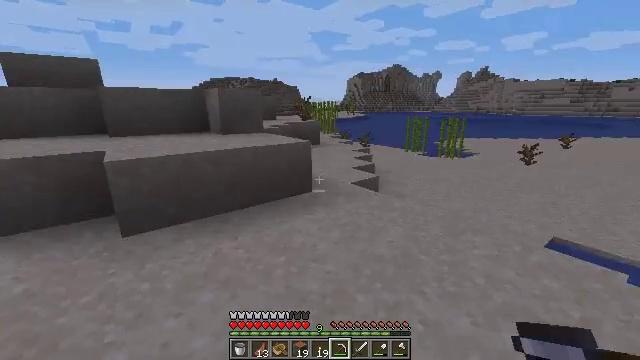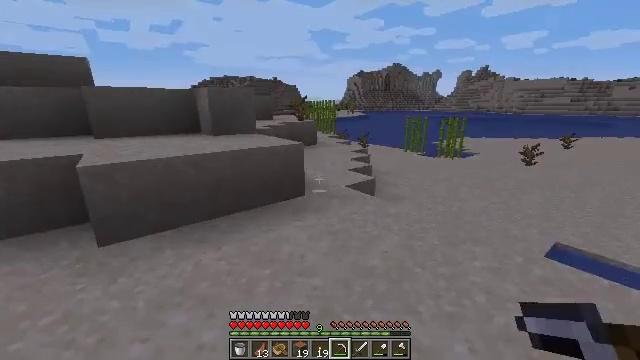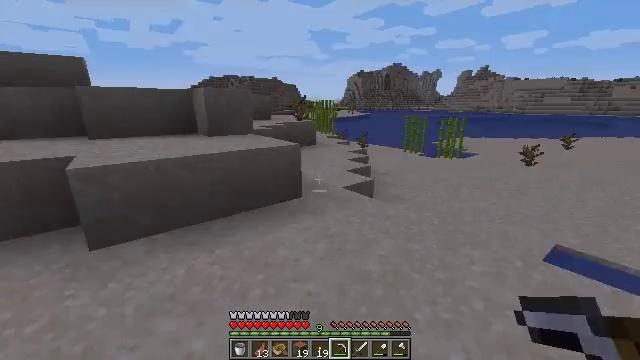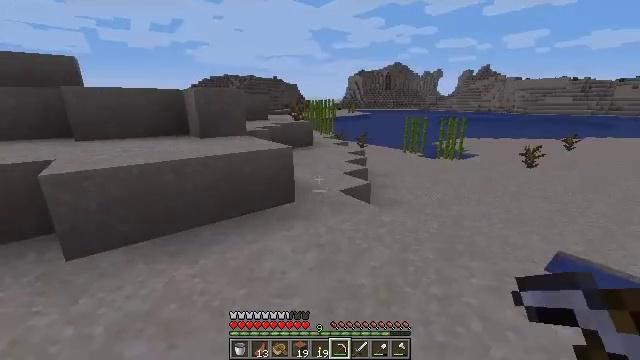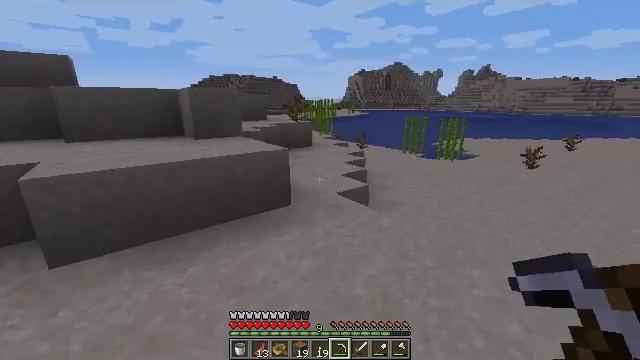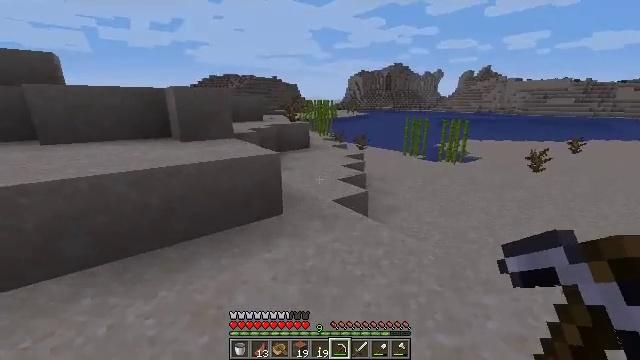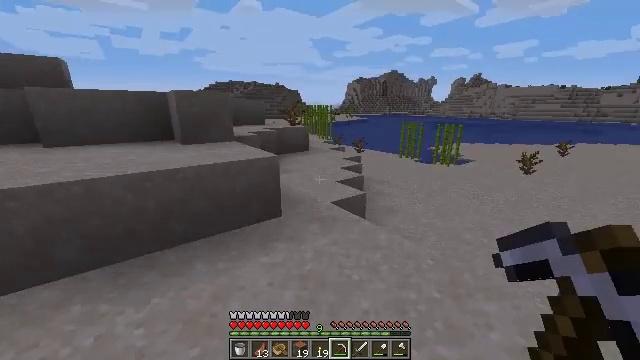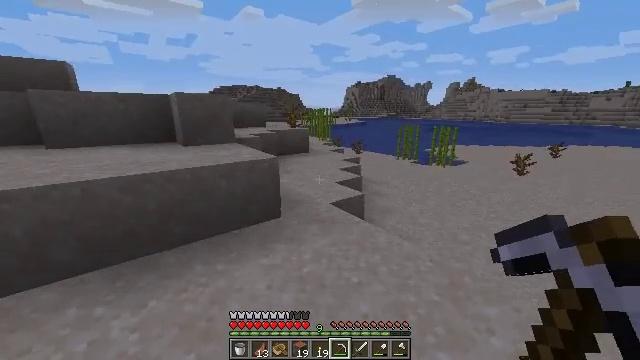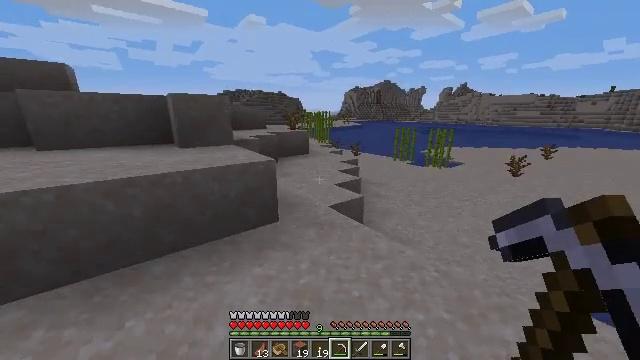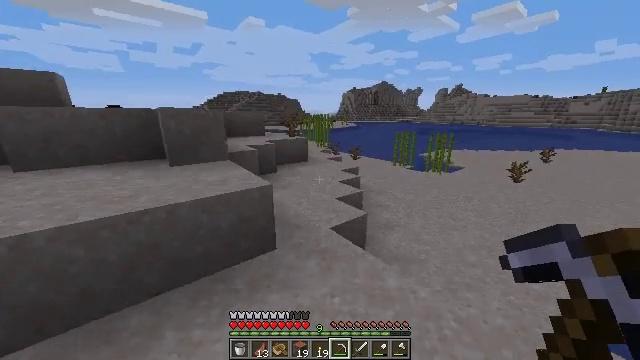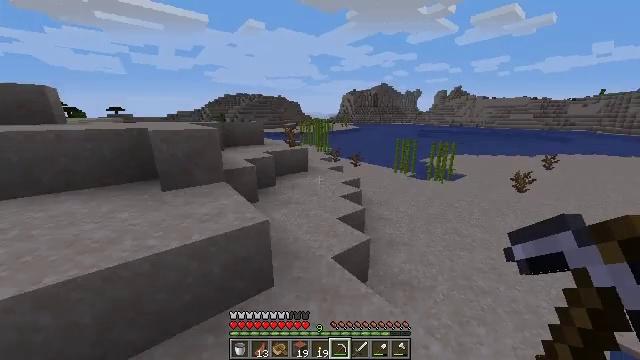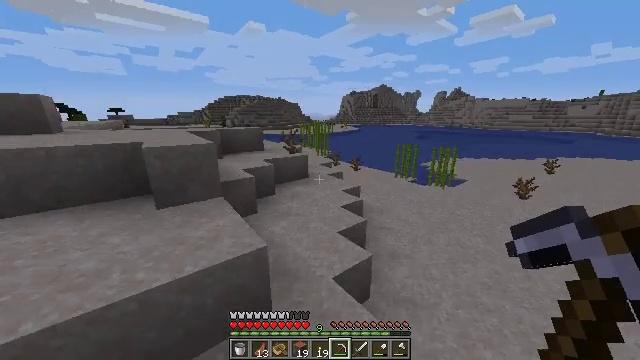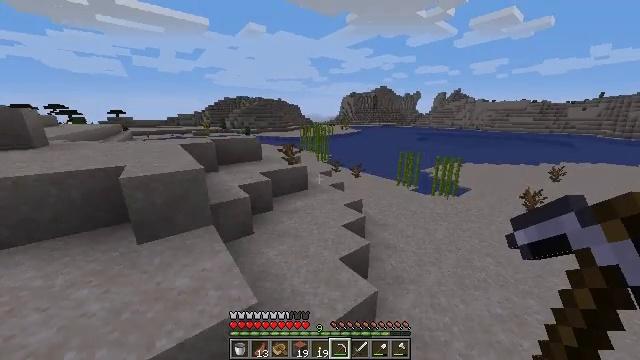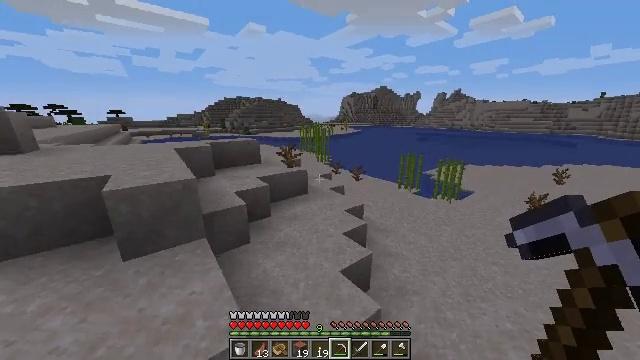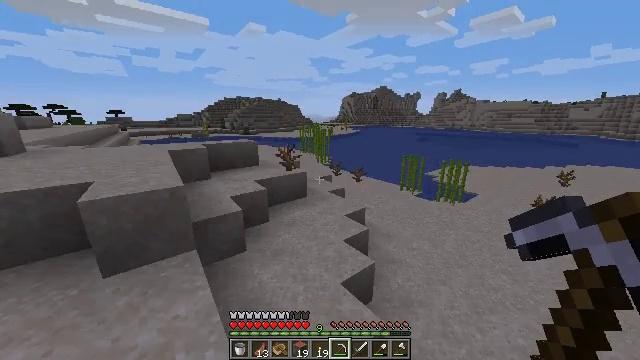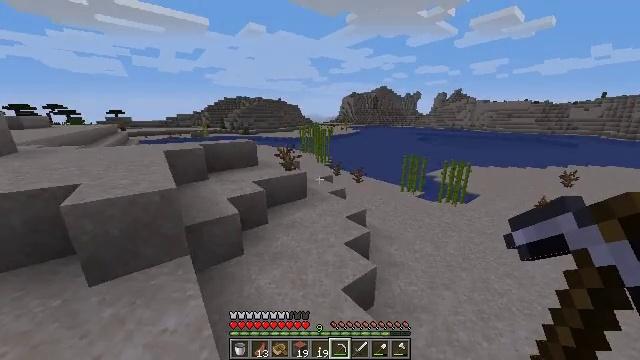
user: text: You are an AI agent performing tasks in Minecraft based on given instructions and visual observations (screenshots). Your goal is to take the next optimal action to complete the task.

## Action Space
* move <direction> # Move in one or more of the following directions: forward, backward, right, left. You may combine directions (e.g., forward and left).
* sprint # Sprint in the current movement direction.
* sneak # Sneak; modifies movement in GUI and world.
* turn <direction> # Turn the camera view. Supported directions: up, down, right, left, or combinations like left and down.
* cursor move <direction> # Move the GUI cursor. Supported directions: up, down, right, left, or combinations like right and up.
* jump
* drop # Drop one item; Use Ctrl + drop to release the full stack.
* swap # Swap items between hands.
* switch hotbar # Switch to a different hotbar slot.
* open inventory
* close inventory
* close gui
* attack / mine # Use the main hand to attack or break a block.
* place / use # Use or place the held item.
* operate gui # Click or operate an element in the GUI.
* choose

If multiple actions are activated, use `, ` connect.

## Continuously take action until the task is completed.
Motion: motion action
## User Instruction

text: Cut down the sugar cane stalks.
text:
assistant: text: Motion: move forward and move right
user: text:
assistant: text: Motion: move forward and move right
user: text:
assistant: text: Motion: move forward
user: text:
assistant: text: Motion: move forward
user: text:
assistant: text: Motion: move forward, sprint
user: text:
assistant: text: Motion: move forward, sprint
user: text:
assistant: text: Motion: move forward, sprint
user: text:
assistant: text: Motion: move forward, sprint
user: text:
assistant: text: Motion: move forward, jump
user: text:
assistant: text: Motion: move forward, jump
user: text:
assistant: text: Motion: move forward, jump
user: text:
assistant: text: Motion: move forward, jump
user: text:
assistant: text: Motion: move forward, jump
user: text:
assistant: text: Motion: move forward, jump
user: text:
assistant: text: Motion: move forward, jump
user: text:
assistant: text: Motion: move forward, jump
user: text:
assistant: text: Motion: move forward, jump
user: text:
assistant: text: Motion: move forward, turn left, jump
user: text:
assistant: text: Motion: move forward, turn left and down, jump
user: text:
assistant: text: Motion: move forward, turn left and down, jump
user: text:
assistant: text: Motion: move forward and move right, jump
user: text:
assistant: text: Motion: move forward and move right, jump
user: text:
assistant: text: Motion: move forward and move right, jump
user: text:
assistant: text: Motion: move forward and move right, jump
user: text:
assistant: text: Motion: move forward and move right, jump
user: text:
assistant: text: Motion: move forward and move right, turn left, jump
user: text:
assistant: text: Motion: move forward and move right, turn left, jump
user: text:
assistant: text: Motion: move forward, turn left and down, jump
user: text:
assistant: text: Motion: move forward, turn left, jump
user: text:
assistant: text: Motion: move forward